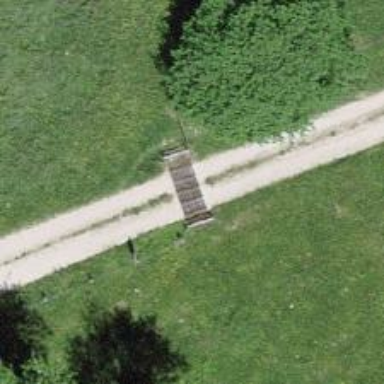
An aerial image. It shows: Cattle grid.